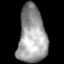
Tissue: lung
Cell type: Epithelial cells
Senescence score: 0.2118
Nuclear area (px): 1562
Mean DAPI intensity: 157.078